Question: How to store hierarhy in JSON?
I have the following hierarchy:
Hierarhy:
'''
1:Publish, "Long description of Publish service", is_default
7: 7 days, 150
14:14 days, 600, +200%
30:1 month, 1350, +300%
2:Premium, "Long description..."
14:14 days, 150
30:1 month, 600
60:2 month, 1500
3:SuperPremium, "Long description...", disabled
30:1 month, 150
60:2 month, 600
90:3 month, 1500, disabled
'''
where:
- "Publish, Premium, SuperPremium" - is services. 1,2,3 - service ids.- "7 days, 14 days, 28 days" - is service parameters. 7,14,28 - parameter ids.- Parameters depends from services.
The following image illustrates it:

Need lite and usable structure in JSON format.
What is the best way to represent this hierarhy in JSON?
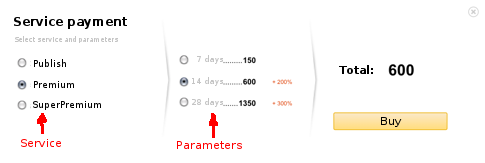
Answer: My approach:
'''
{
'data' : [
{
'ServiceId' : 1
'Name': 'Publish',
'LongName': 'Long description of Publish service',
'OptionalFlag': 'default',
'Parameters': [
{ 'Id': 7, 'Amount': 7, 'Unit': 'days', 'Cost': 150, 'Surcharge': 0.0 },
{ 'Id': 14, 'Amount': 14, 'Unit': 'days', 'Cost': 600, 'Surcharge': 2.0 },
{ 'Id': 30, 'Amount': 1, 'Unit': 'month', 'Cost': 1350, 'Surcharge': 3.0 },
]
},
{
'ServiceId' : 2
'Name': 'Premium',
'LongName': 'Long description of Publish service',
'OptionalFlag': 'disabled',
'Parameters': [
{ 'Id': 14, 'Amount': 14, 'Unit': 'days', 'Cost': 150, 'Surcharge': 0.0 },
{ 'Id': 30, 'Amount': 1, 'Unit': 'month', 'Cost': 600, 'Surcharge': 0.0 },
{ 'Id': 60, 'Amount': 2, 'Unit': 'month', 'Cost': 1500, 'Surcharge': 0.0 },
]
},
{
'ServiceId' : 3
'Name': 'SuperPremium',
'LongName': 'Long description of Publish service',
'OptionalFlag': 'disabled',
'Parameters': [
{ 'Id': 30, 'Amount': 1, 'Unit': 'month', 'Cost': 150, 'Surcharge': 0.0 },
{ 'Id': 60, 'Amount': 2, 'Unit': 'month', 'Cost': 600, 'Surcharge': 0.0 },
{ 'Id': 90, 'Amount': 3, 'Unit': 'month', 'Cost': 1500, 'Surcharge': 0.0 },
]
}
]
}
'''
There are some formatting details that you are going to have to deal with in code and no structure is going to be able to circumvent that. Such as how you store the percentage surcharge values then apply math to calculate totals. I like representing them using 1.0 = 100% personally. You are also going to have to handle the pluralization issues with units of time such as days and months.